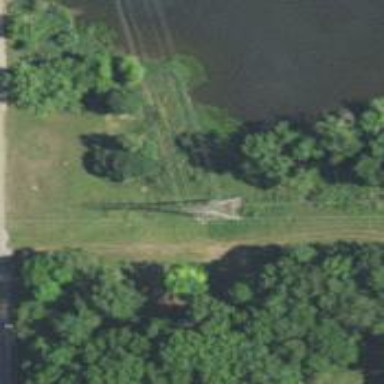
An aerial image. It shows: Power tower.